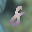
Label: 8